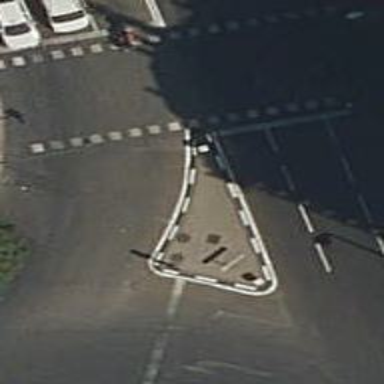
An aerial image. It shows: Road with traffic signals.